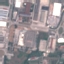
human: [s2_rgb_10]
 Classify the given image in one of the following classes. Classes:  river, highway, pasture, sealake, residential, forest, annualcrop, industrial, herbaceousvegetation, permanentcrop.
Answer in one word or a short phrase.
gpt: Industrial